Current action and preconditions to check: trajectory_clear

Your task: For each precondition in the list above, predict whether it will hold at this action.

Consider the current scene as observed from the mobile robot's camera, and analyze the predicted future states of all dynamic agents (e.g., people, animals, vehicles, or any moving entities) within the NEXT SECOND.

IMPORTANT: Only answer "very likely" if you are absolutely certain—based on strong, clear evidence—that a dynamic agent will violate the precondition in the predicted future state. Do NOT answer "very likely" for unlikely, ambiguous, or low-probability risks.

Ask yourself for each precondition: Is there a high probability, with clear and convincing evidence, that the predicted future states of any dynamic agent will interfere with the predicted future state of the currently executing action within the NEXT SECOND, causing that precondition to fail?

Assess the risk level based on these predictions. Use "likely" or "very likely" if motions create a clear risk of interference.

Use "neutral" or "improbable" if agents are nearby but their predicted paths are clearly diverging or non-conflicting.

Failure Risk Categories: "very improbable", "improbable", "neutral", "likely", "very likely"

Answer Format: Output ONLY the probability_of_failure value from these categories: "very improbable", "improbable", "neutral", "likely", "very likely"

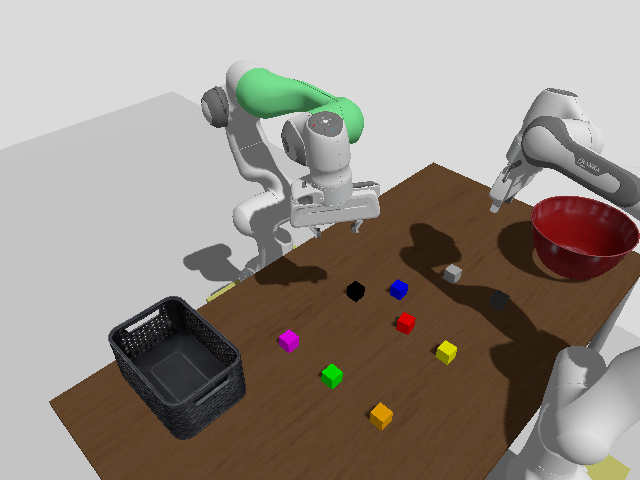

Answer: very improbable